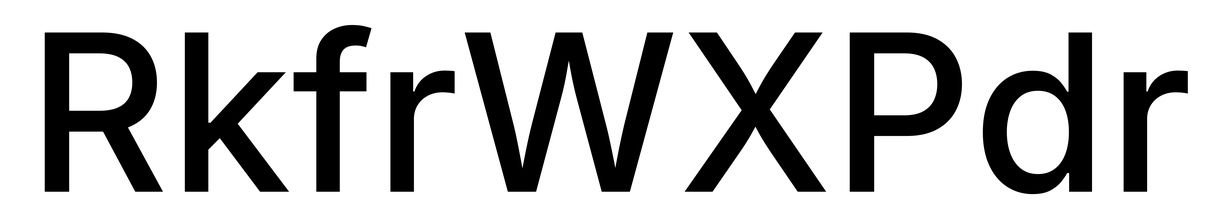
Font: Inter_Medium